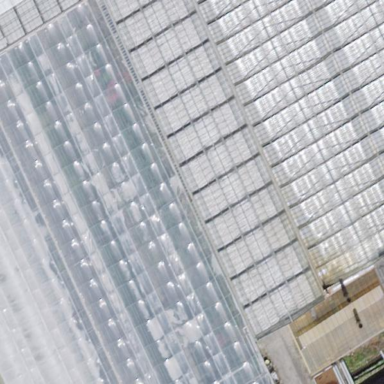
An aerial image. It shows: Greenhouse.